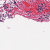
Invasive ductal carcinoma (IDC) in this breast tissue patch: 1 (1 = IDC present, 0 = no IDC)